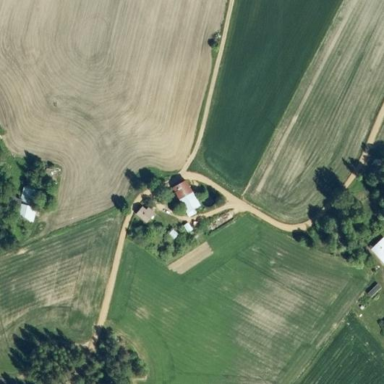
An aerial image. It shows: Farmyard area.